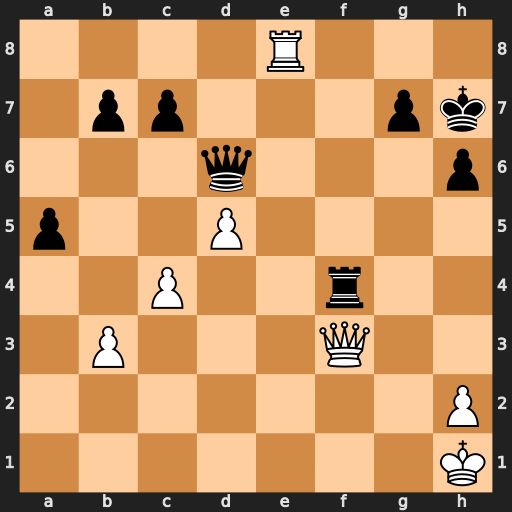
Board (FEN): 4R3/1pp3pk/3q3p/p2P4/2P2r2/1P3Q2/7P/7K
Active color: w
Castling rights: -
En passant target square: -
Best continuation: Qd3+ Qg6 Rh8+ Kxh8 Qxg6